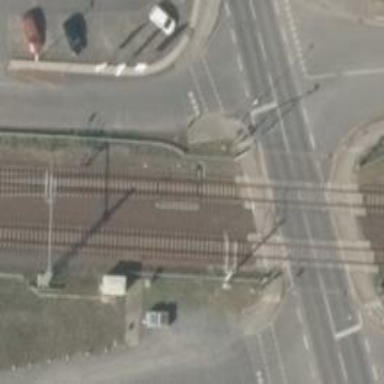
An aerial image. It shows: Railway signal.